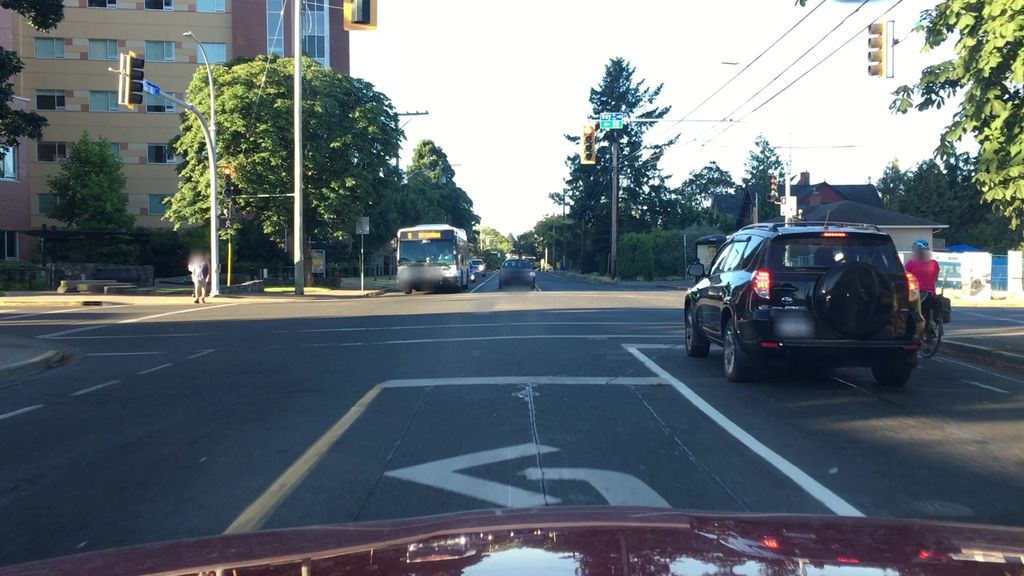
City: victoria